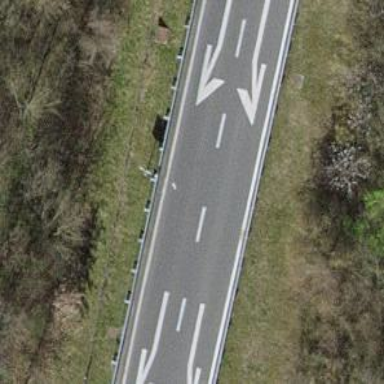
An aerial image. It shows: Asphalt motorway link.